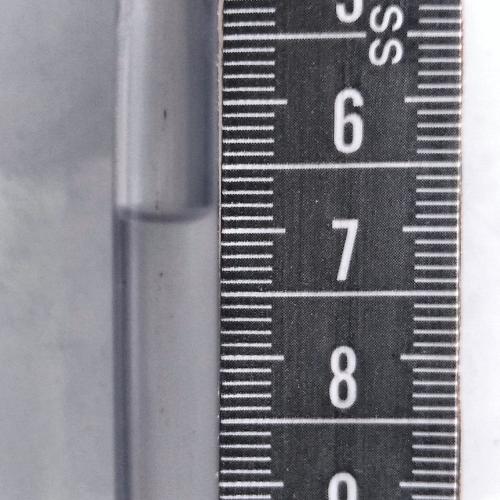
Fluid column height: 6.9 cm